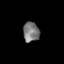
Tissue: prostate
Cell type: T cells
Senescence score: 0.276
Nuclear area (px): 313
Mean DAPI intensity: 122.24